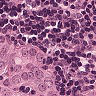
Metastatic tissue present: yes